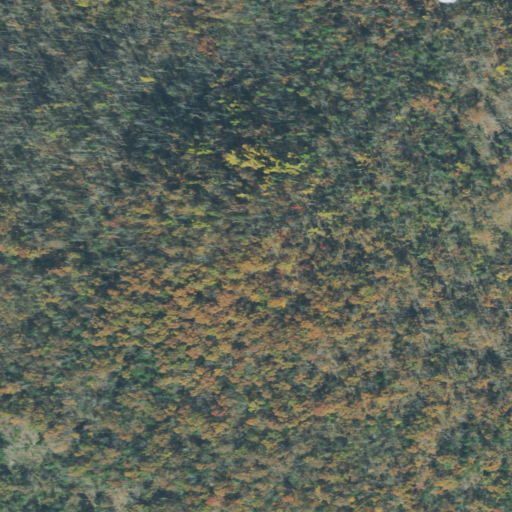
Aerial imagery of mountain in Tennessee named Miller Mountain containing only deciduous forest